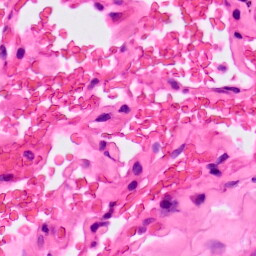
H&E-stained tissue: Lung